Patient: sex M, age 78
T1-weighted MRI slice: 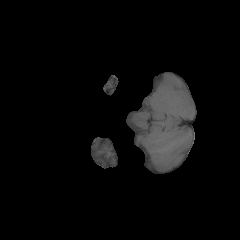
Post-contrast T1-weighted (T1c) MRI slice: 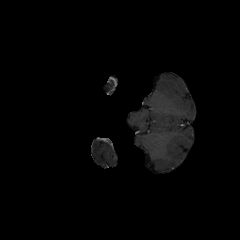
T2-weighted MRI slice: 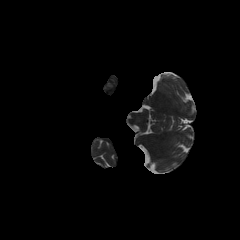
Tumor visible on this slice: no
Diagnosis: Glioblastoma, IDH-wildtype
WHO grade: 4